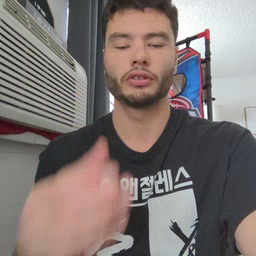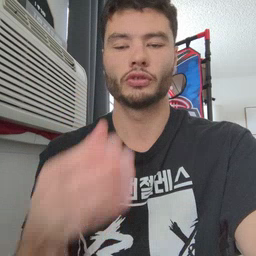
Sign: toothbrush